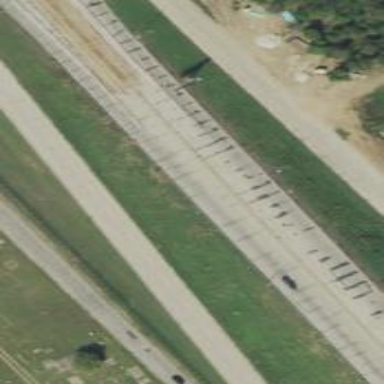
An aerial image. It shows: Tertiary road with frontage road.